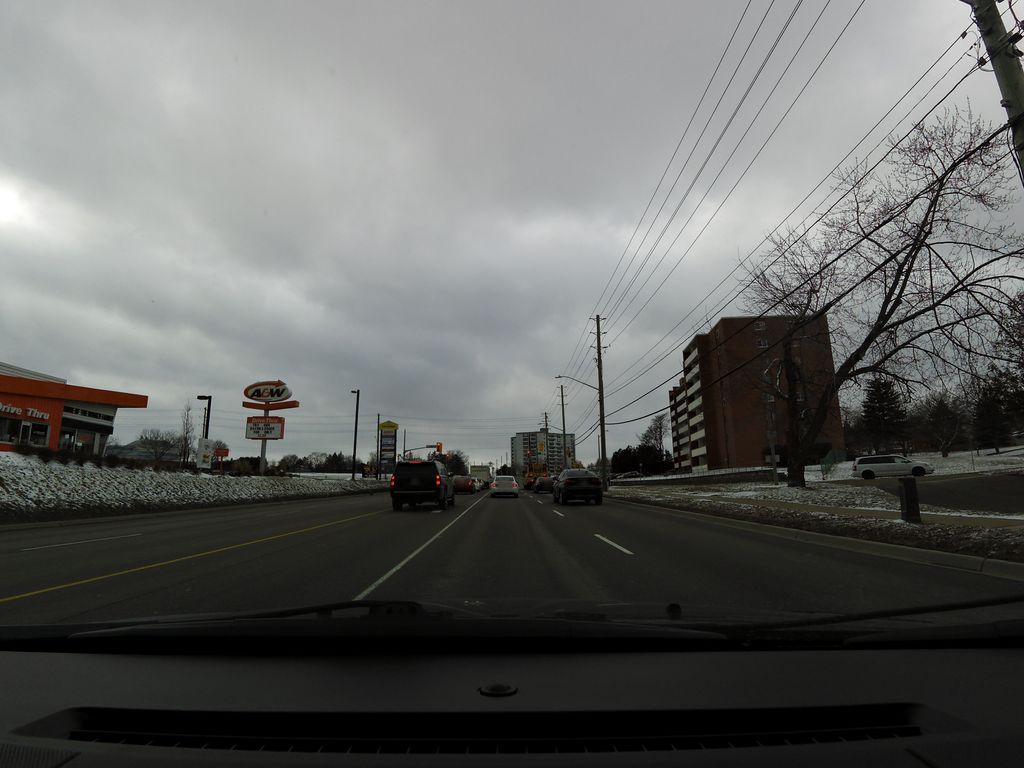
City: kitchener-waterloo